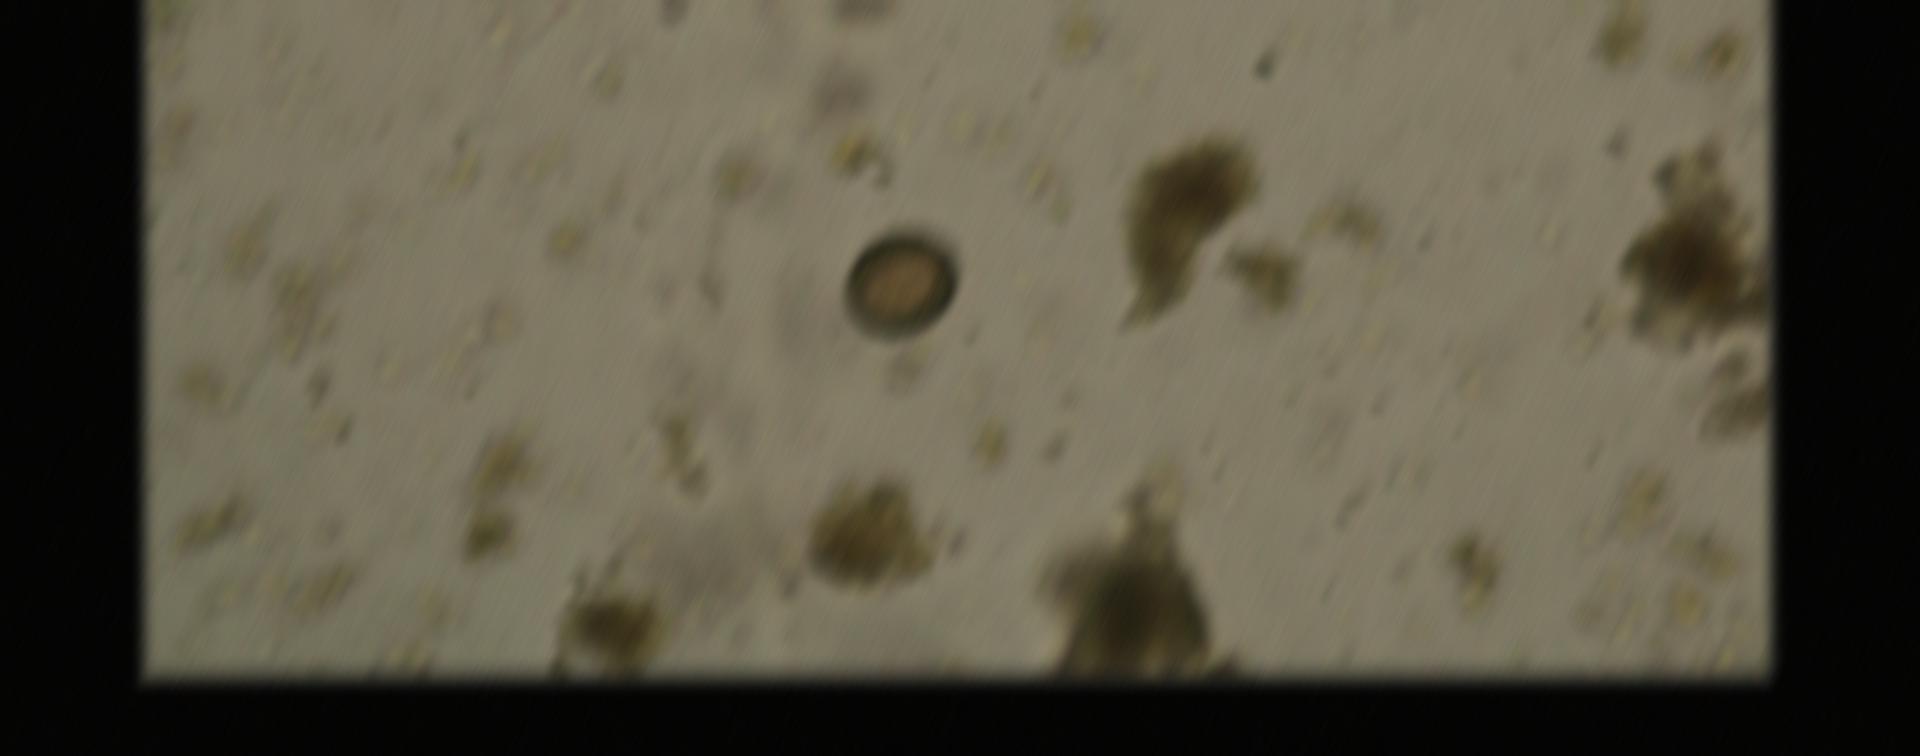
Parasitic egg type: Taenia spp. egg